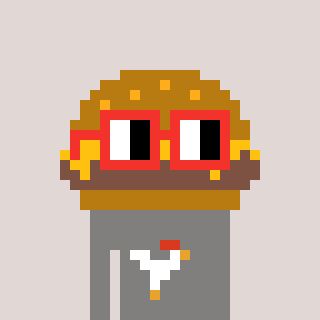
a pixel art character with square red glasses, a burger-shaped head and a bluegrey-colored body on a warm background